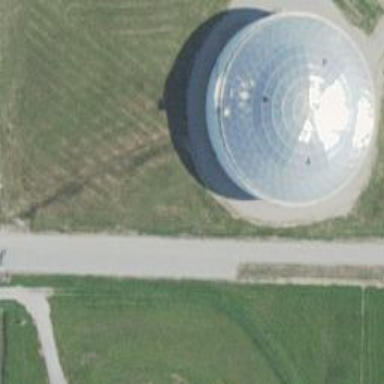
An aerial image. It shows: Storage tank building.